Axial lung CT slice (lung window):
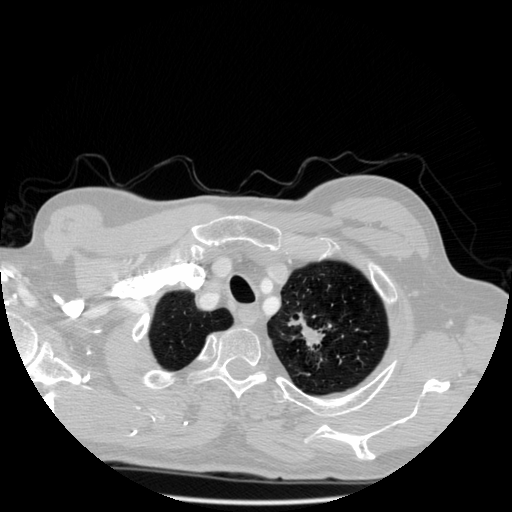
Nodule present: yes
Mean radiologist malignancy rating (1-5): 4.667